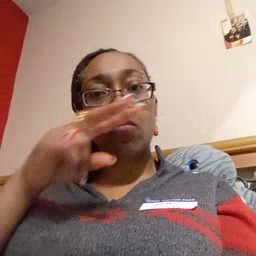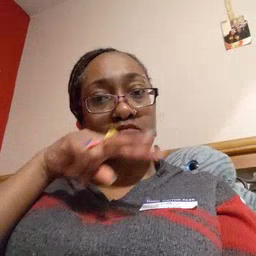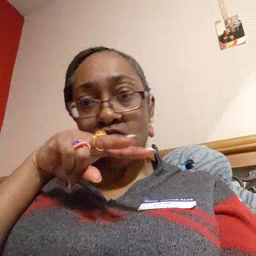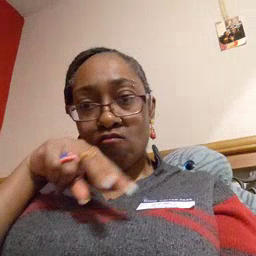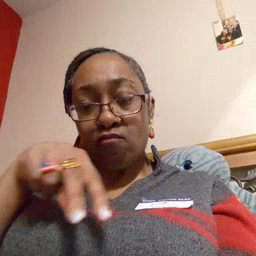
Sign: read